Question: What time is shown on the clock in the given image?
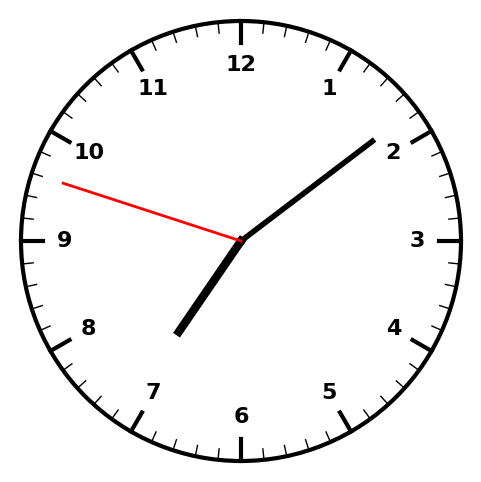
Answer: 07:08:48